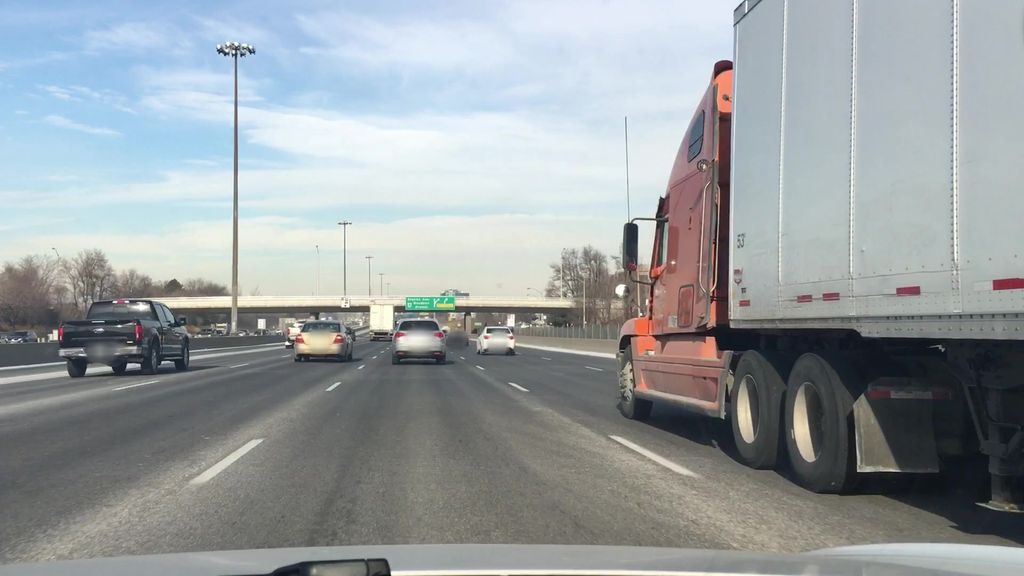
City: toronto